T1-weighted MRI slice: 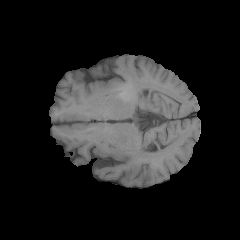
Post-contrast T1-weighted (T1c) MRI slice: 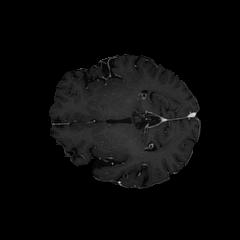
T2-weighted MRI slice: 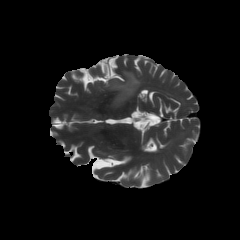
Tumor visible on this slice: yes